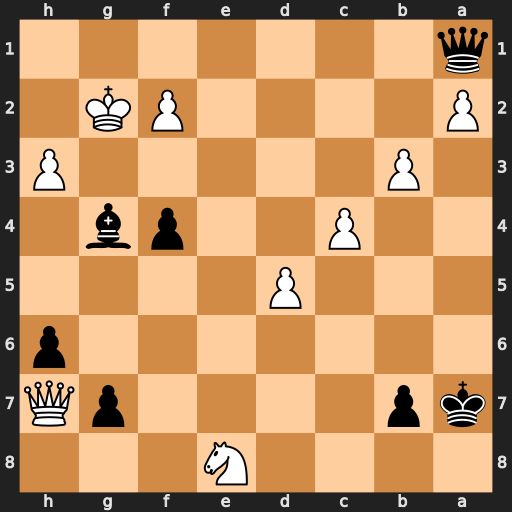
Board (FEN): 4N3/kp4pQ/7p/3P4/2P2pb1/1P5P/P4PK1/q7
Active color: b
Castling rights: -
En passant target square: -
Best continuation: f3+ Kg3 Qg1+